Aerial crown-view tile of a tropical tree (Barro Colorado Island, Panama), acquired 20240813:
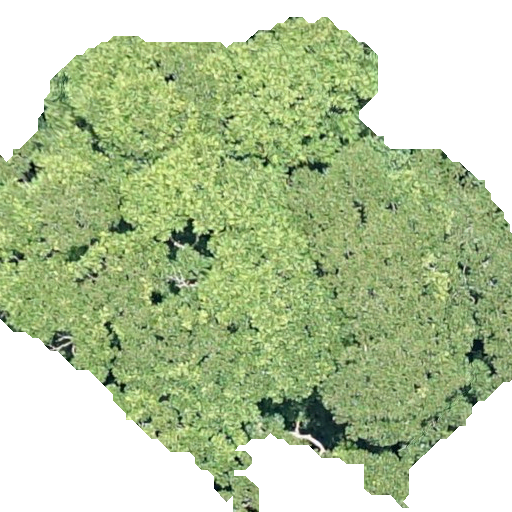
Species: Dipteryx oleifera
GBIF accepted scientific name: Dipteryx oleifera
Crown area: 277.06 m²